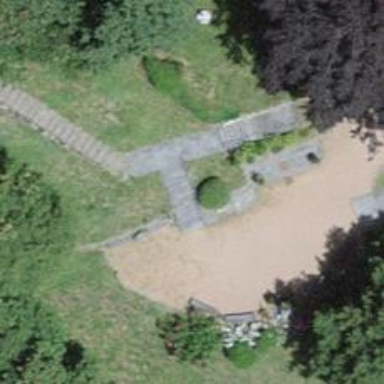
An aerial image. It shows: Set of steps made of paving stones.